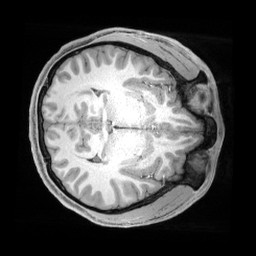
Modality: T1w
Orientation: axial
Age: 21
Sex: male
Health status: healthy
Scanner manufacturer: siemens
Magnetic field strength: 3 T
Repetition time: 2.4 s
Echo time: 0.00194 s